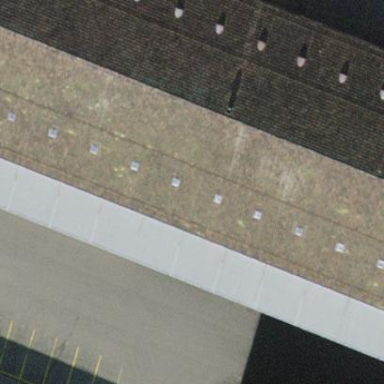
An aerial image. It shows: View of roof of building.